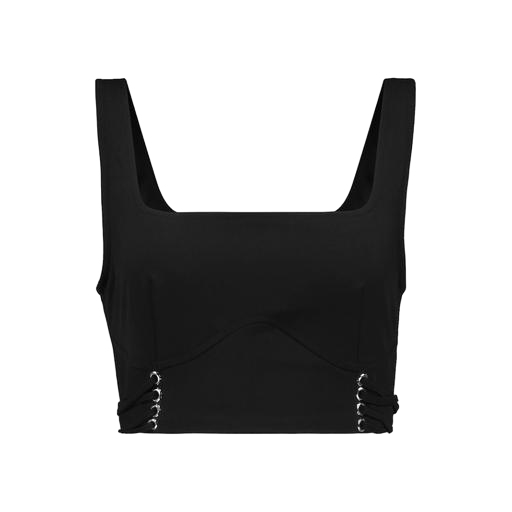
black mona lace-up crop top, black cropped lace-up top, black strappy crop top, white background